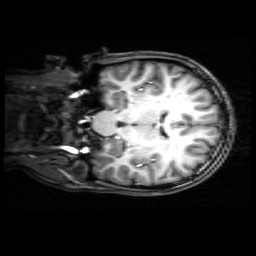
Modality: T1w
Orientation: coronal
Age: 21
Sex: female
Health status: healthy
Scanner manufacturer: philips
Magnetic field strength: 3 T
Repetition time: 0.008 s
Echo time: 0.0037 s